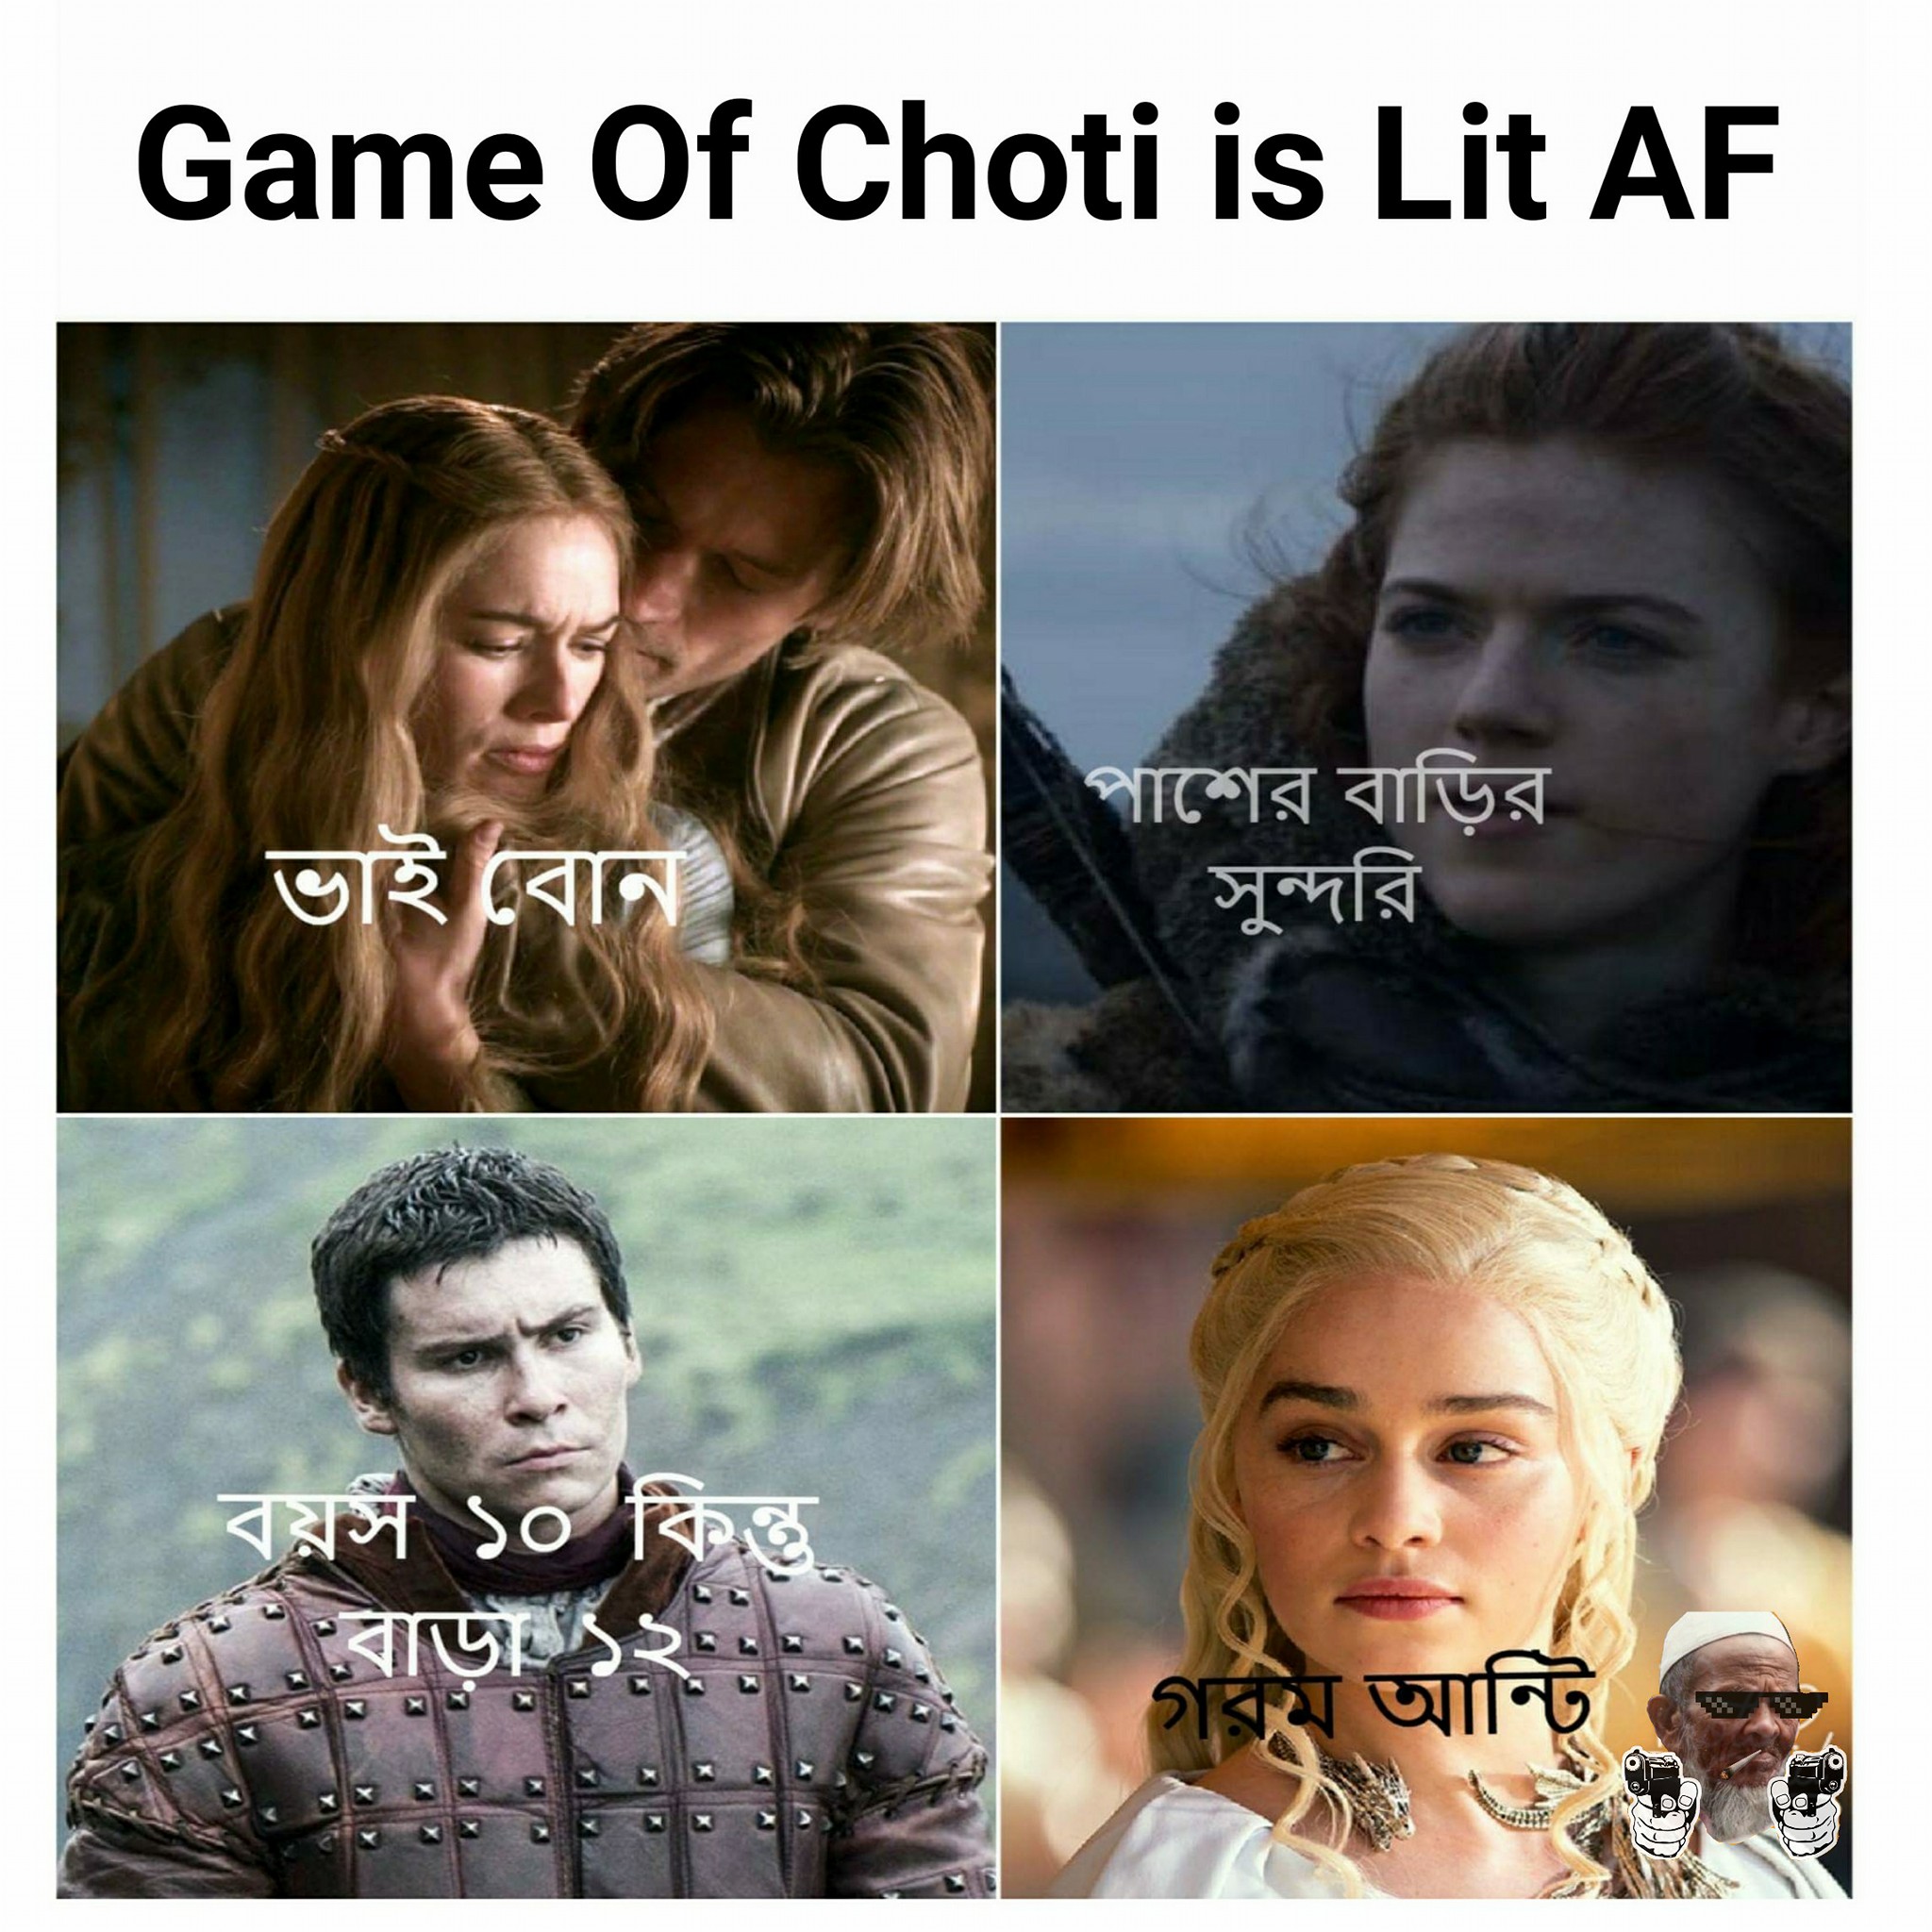
Caption: Game of Choti is Lit AF ভাই বোন   পাশের বাড়ির সুন্দরি    বয়স ১০ কিন্তু বাঁড়া ১২    গরম আন্টি
Label: hate